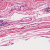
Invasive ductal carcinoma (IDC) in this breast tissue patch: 0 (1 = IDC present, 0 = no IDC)